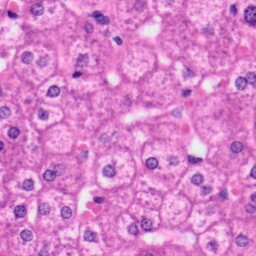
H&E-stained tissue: Liver